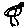
Label: bird